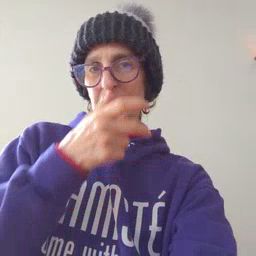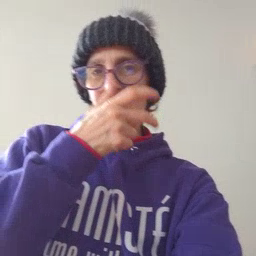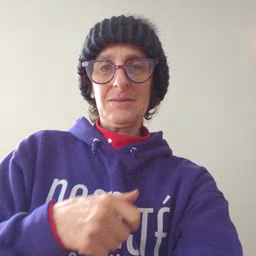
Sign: bug